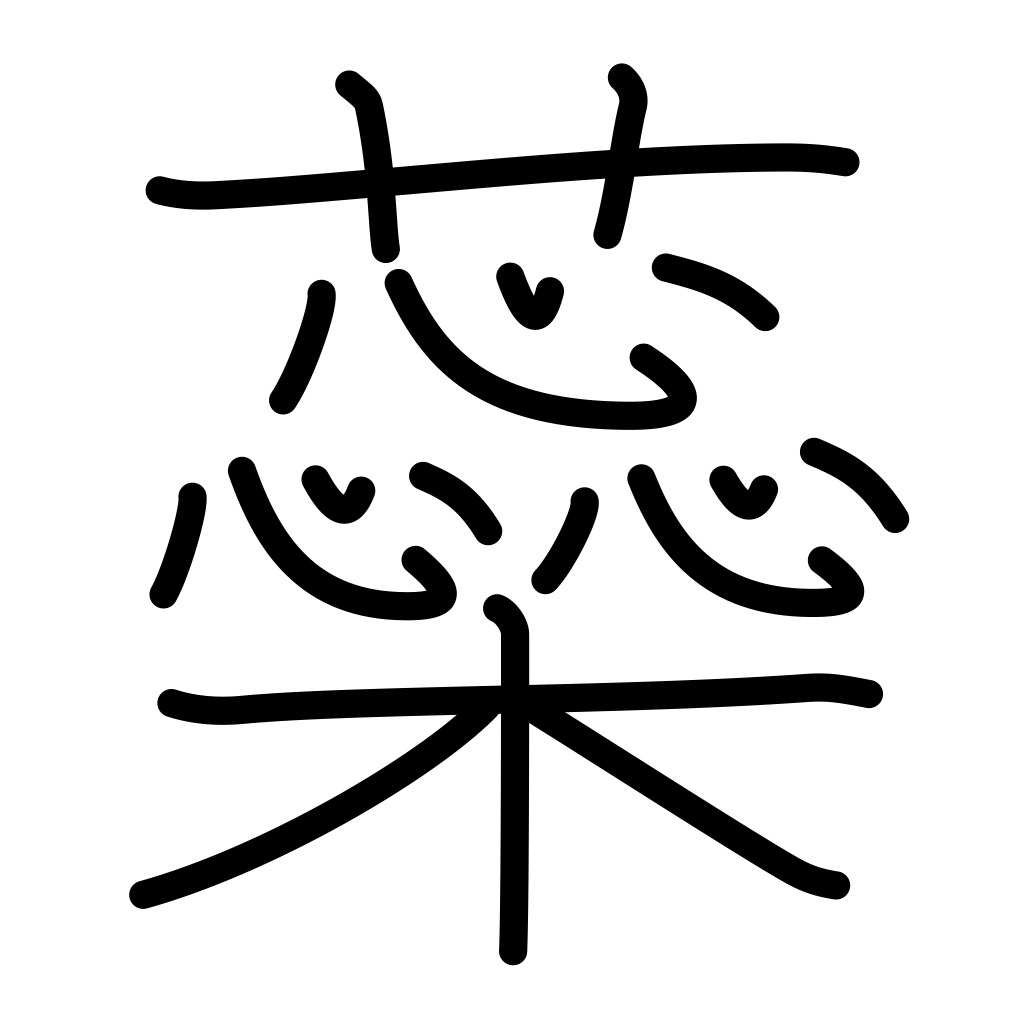
Meaning: pistil, stamen